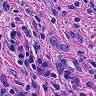
Metastatic tissue present: no